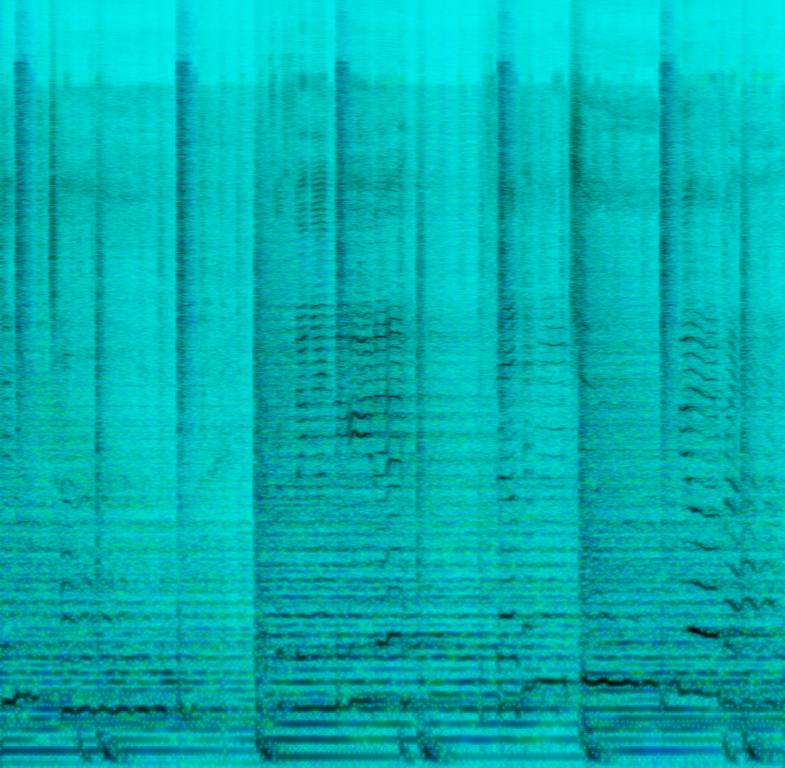
The Pop song features an echoing synth keys melody that consists of a passionate female vocal singing over punchy kick, synth bells melody, echoing synth keys melody and shimmering hi hats. It sounds emotional and passionate.